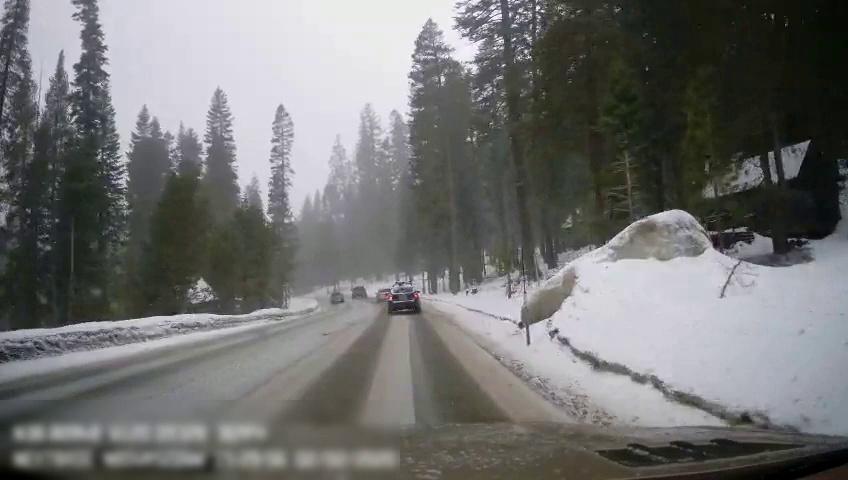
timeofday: Day
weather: Snowy
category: Drivable Space
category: Vehicles | Truck
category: Vehicles | SUV
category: Vehicles | Car
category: Vehicles | SUV